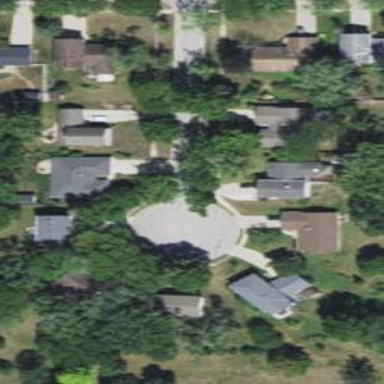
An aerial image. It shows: Neighborhood.